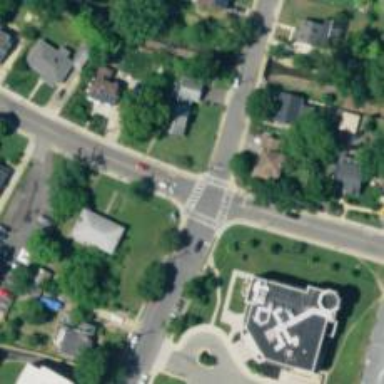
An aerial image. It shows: Marked crossing on the road.